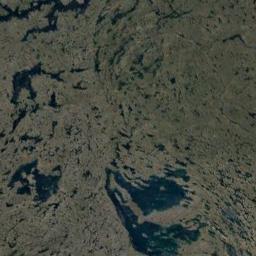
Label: wetland